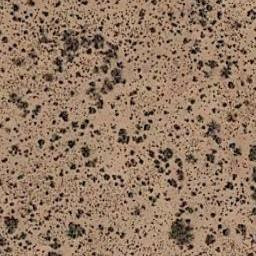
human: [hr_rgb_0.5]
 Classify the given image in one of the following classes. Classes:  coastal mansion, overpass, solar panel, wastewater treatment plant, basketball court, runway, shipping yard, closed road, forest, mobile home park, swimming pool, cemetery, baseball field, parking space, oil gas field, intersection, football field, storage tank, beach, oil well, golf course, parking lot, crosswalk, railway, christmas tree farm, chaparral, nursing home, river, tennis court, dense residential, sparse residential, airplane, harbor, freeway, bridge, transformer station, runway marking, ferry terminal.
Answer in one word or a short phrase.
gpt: chaparral